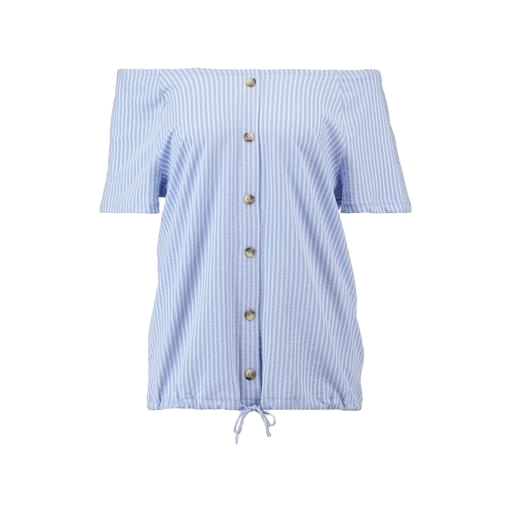
blue and white striped shirt, blue short-sleeve top only macy, blue beachlunchlounge shirt, white background